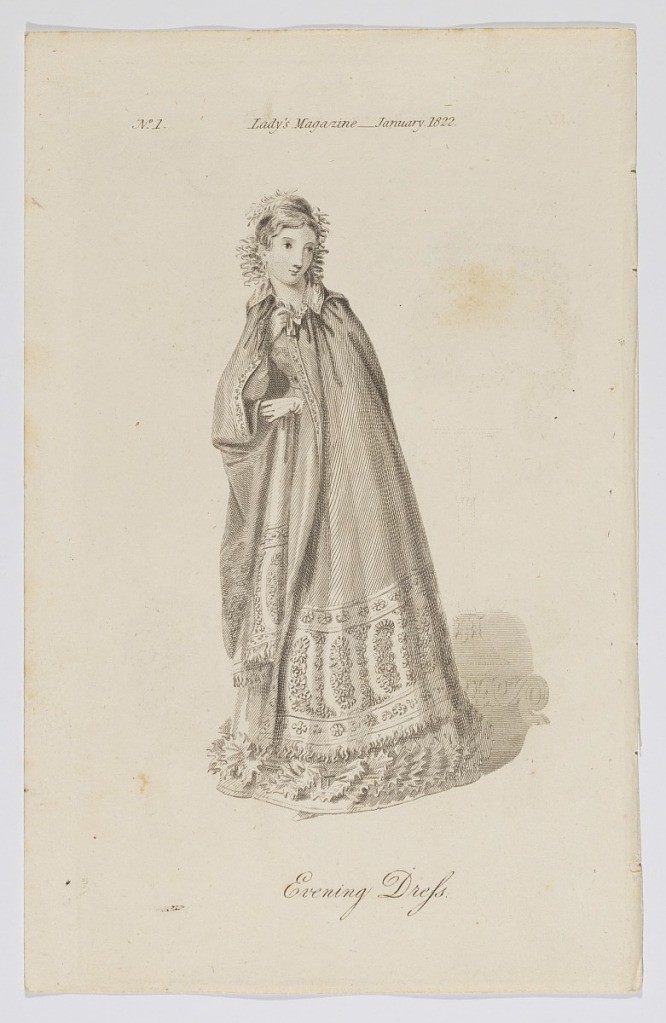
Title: Plate 1, The Lady's Magazine, Second Series, Vol. 3
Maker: The Lady's Magazine, London, England
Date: January 1822
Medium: Engraving on paper
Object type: Print
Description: Fashion illustration featuring a young woman, shown full-length, wearing a floor-length cloak decorated at hem with botanical elements including leaves and flowers, arranged into designs evocative of paisley motifs and borders. The cloak is parted at bust height to reveal a tailored dress and gloved hands beneath. Her hair is also adorned with botanical elements to match. Slight shading behind the figure reveals decorative interior elements.